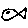
Label: fish